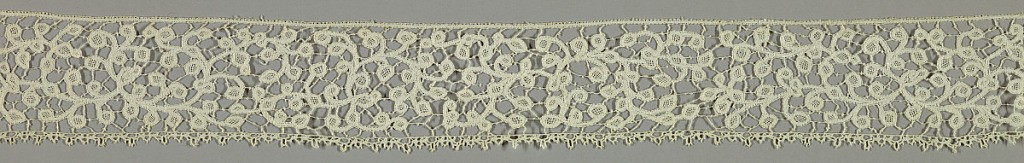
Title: Band
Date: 19th century
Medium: linen Technique: bobbin made continuous tape with bars added
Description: Band in a scroll pattern with bars added. 17th-century pattern, worked later and edged  with narrow pointed bobbin lace.